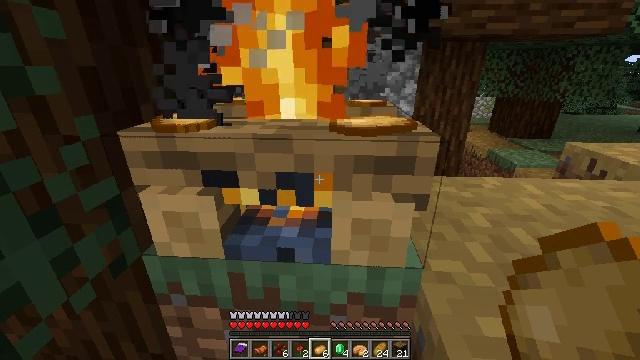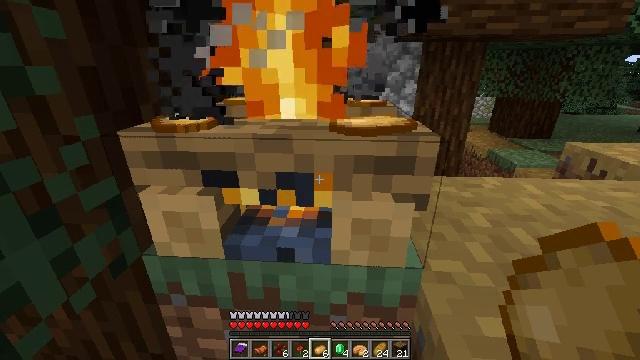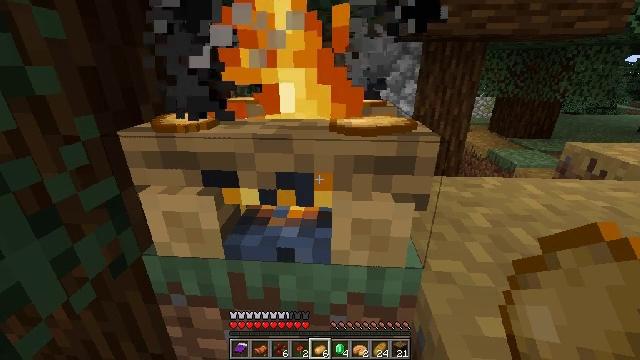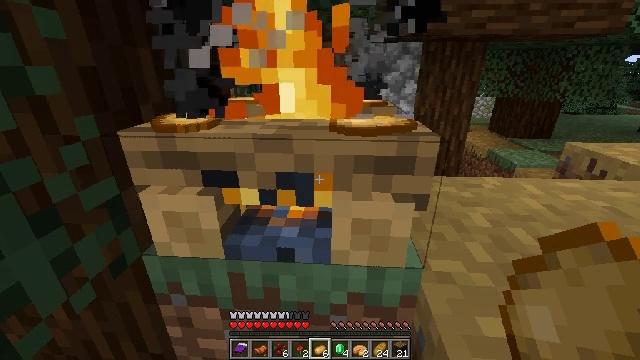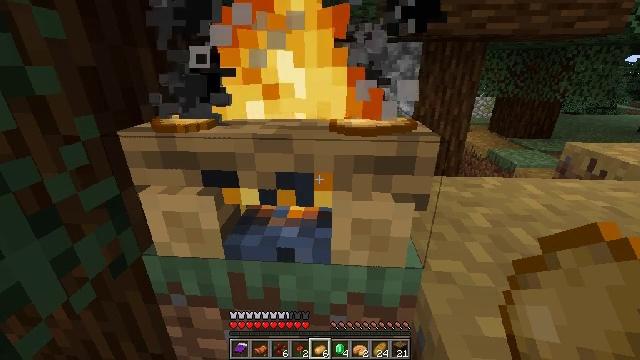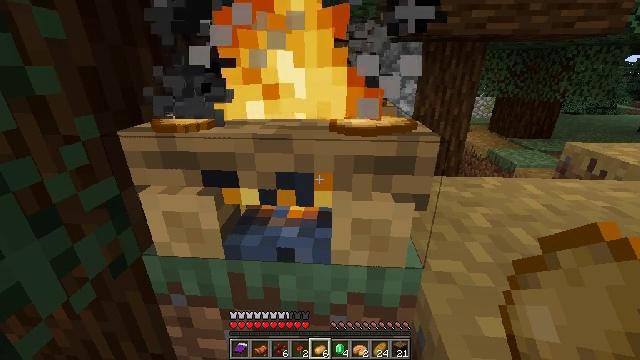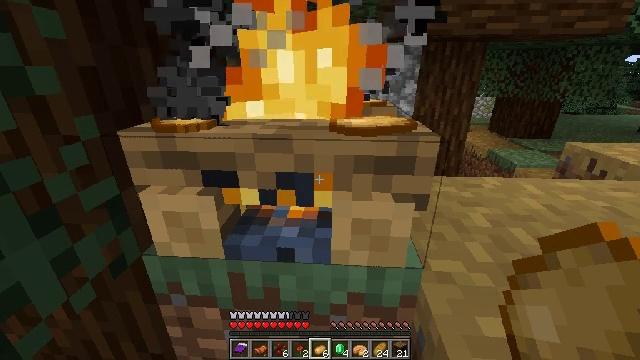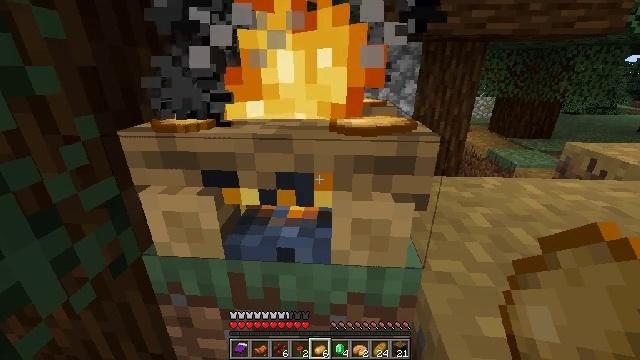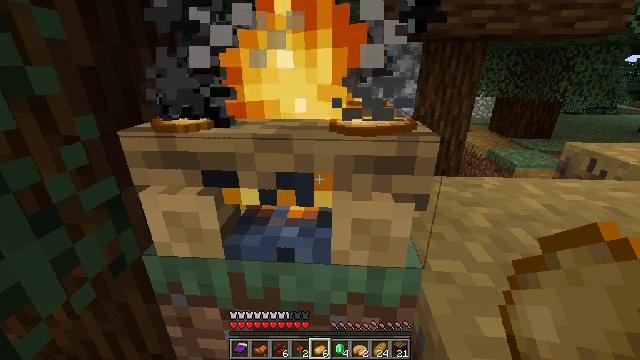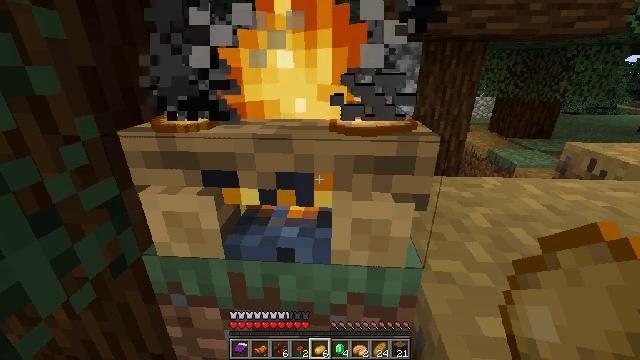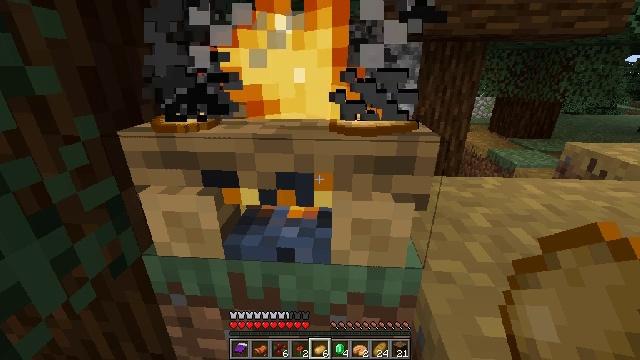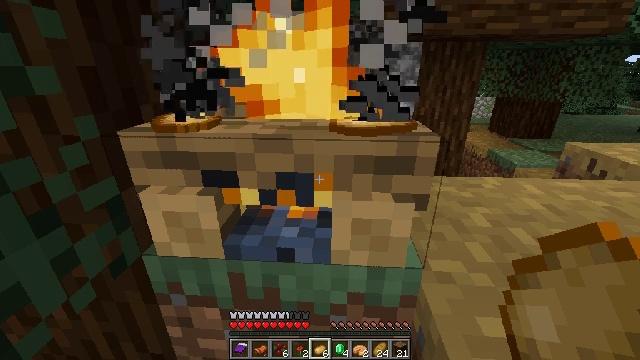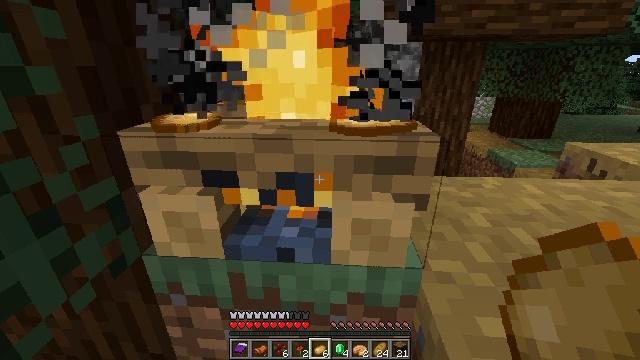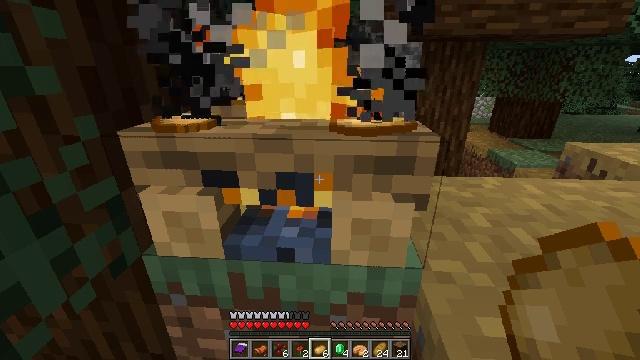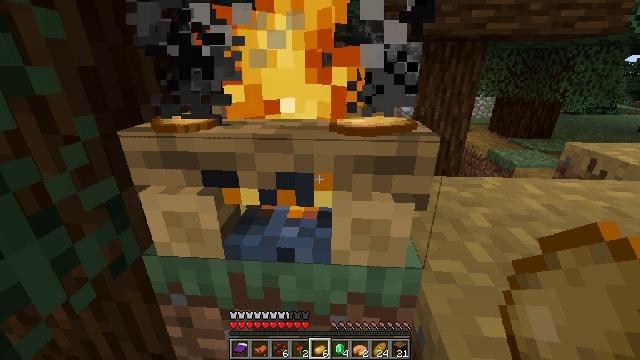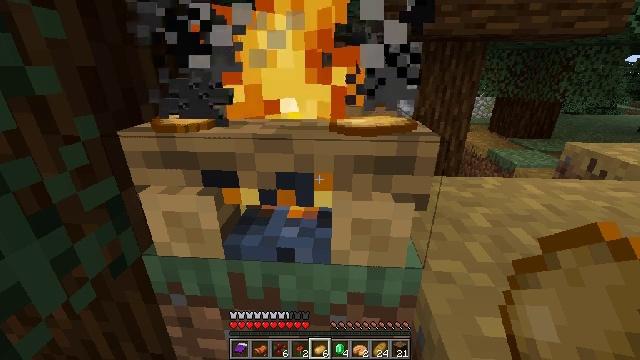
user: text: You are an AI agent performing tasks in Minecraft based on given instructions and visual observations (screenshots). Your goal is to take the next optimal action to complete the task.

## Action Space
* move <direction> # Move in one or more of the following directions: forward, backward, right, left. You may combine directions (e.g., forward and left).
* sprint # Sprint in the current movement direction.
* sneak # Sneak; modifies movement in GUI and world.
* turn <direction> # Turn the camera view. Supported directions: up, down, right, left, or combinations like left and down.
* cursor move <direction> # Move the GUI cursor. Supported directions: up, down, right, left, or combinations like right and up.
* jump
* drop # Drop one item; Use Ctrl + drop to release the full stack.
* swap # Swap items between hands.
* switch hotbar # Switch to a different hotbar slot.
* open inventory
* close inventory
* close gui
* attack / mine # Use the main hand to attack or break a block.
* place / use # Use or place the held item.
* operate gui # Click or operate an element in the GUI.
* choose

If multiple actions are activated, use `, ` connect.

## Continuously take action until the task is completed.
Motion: motion action
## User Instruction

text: craft item air
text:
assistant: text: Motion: use / place
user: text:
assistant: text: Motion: use / place
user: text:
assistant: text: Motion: use / place
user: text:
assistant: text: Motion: use / place
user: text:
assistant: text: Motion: use / place
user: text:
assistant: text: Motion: use / place
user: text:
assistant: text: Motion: use / place
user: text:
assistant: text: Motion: use / place
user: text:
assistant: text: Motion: use / place
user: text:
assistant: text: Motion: use / place
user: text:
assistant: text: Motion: use / place
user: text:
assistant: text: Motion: use / place
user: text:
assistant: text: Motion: use / place
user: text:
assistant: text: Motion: use / place
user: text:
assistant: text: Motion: use / place
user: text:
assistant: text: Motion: use / place
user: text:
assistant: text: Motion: use / place
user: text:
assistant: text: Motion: use / place
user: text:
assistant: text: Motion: use / place
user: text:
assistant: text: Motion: use / place
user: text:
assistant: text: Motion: use / place
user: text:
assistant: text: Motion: use / place
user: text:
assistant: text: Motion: use / place
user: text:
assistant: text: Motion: use / place
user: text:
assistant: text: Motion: use / place
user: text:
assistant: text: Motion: use / place
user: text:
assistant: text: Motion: use / place
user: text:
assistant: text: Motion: use / place
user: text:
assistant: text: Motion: use / place
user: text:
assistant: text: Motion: use / place